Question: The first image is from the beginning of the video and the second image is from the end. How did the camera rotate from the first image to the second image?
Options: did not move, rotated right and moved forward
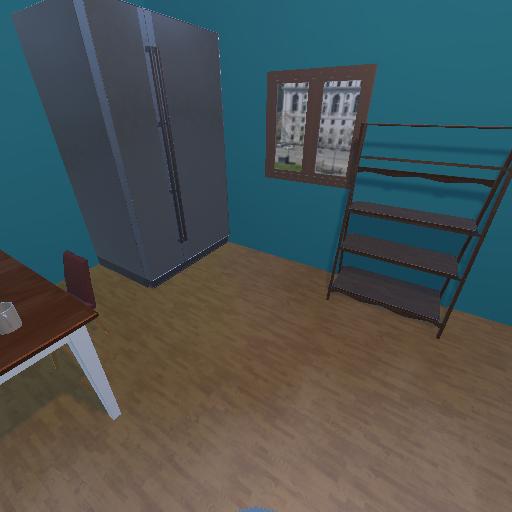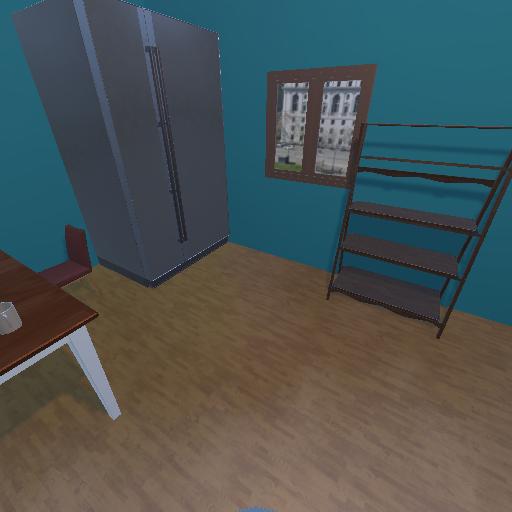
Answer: did not move